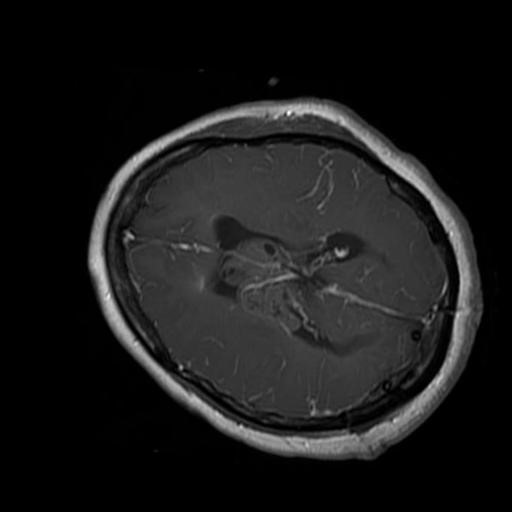
Label: brain_glioma